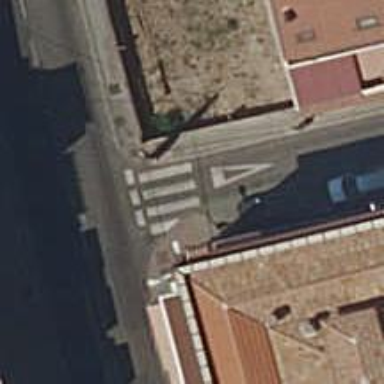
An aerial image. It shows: Marked road crossing.